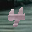
Label: 4